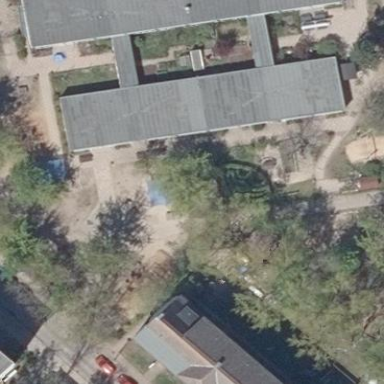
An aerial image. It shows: Kindergarten.